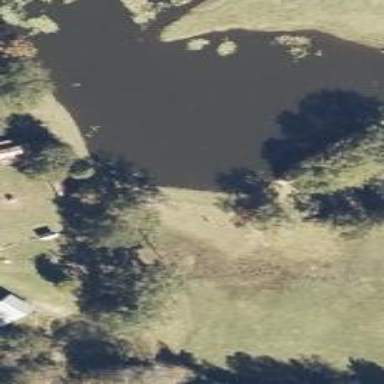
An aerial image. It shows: Peaceful pond surrounded by nature.